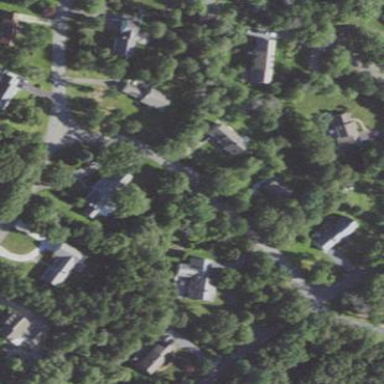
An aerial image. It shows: Residential road.